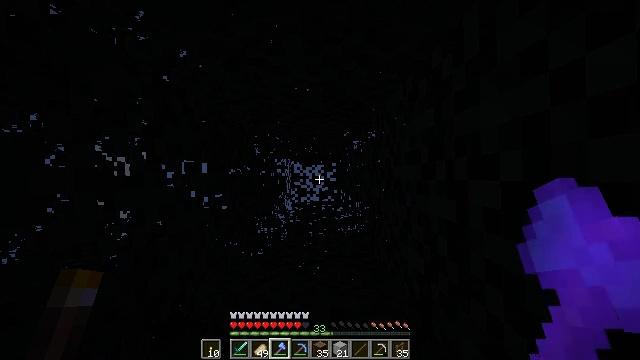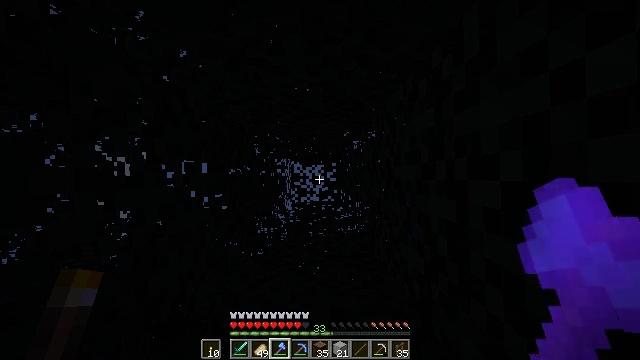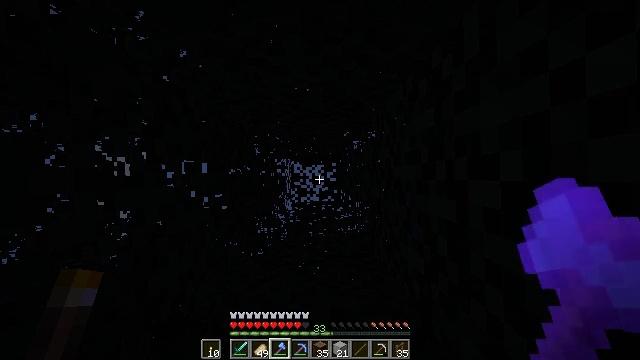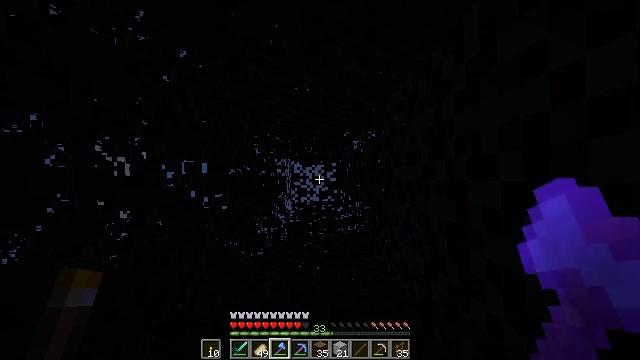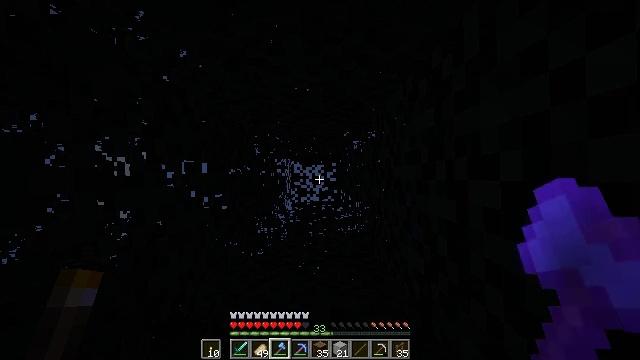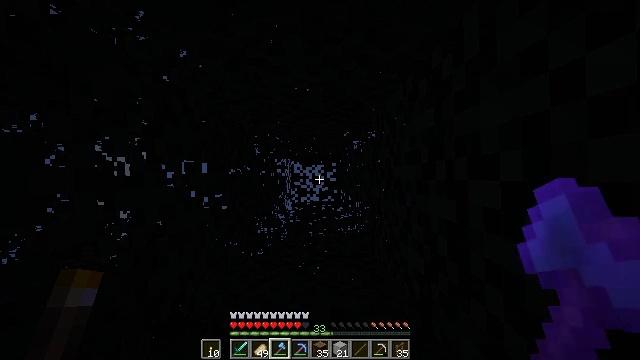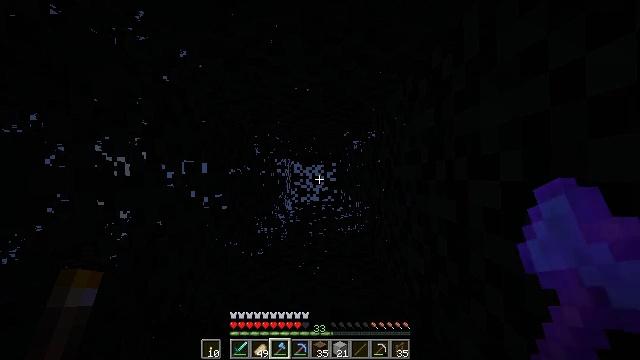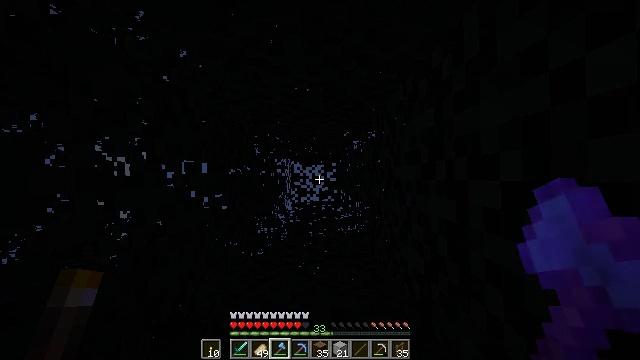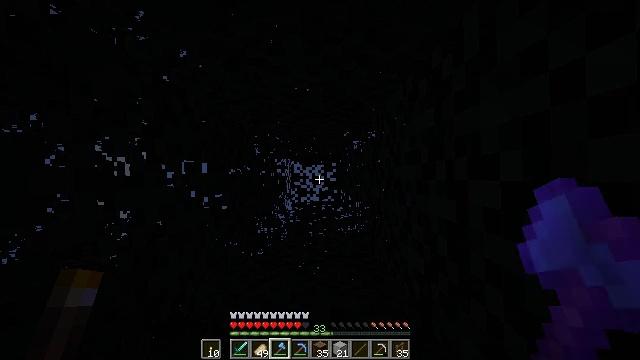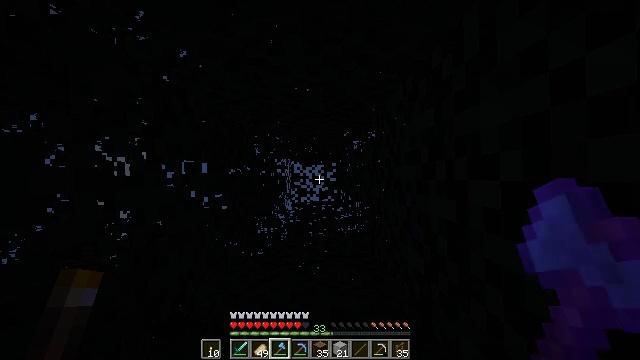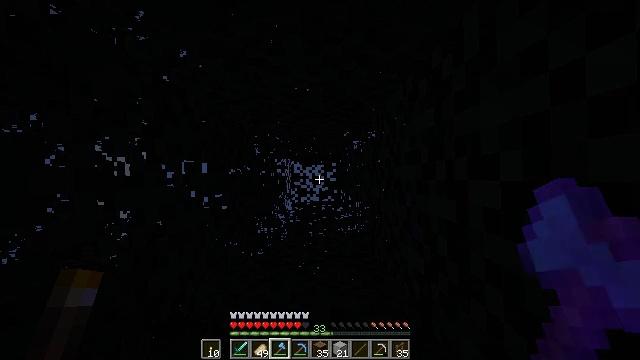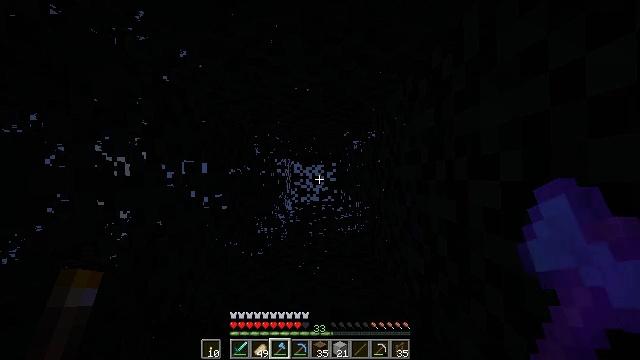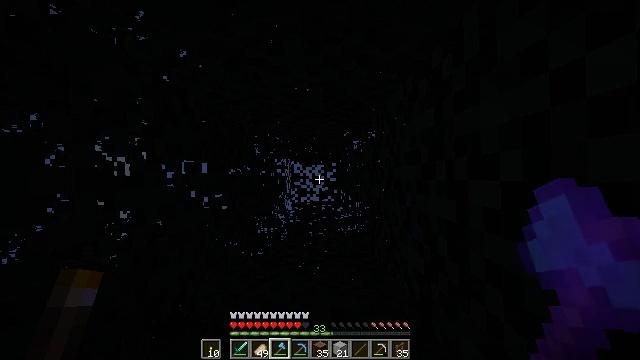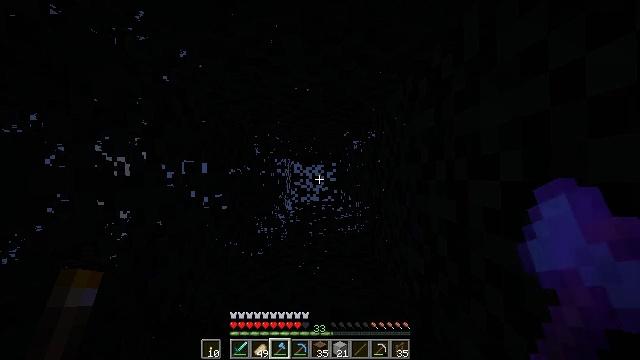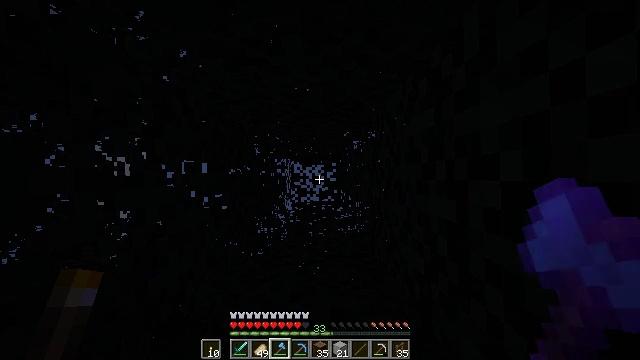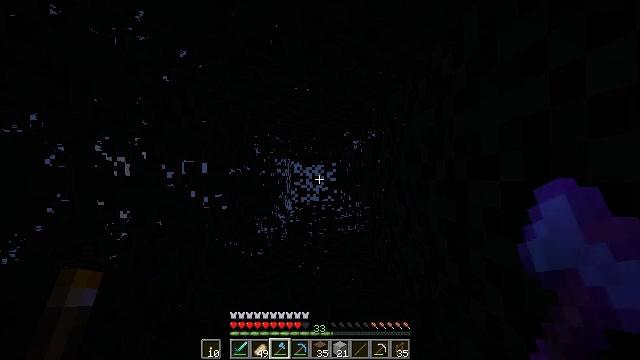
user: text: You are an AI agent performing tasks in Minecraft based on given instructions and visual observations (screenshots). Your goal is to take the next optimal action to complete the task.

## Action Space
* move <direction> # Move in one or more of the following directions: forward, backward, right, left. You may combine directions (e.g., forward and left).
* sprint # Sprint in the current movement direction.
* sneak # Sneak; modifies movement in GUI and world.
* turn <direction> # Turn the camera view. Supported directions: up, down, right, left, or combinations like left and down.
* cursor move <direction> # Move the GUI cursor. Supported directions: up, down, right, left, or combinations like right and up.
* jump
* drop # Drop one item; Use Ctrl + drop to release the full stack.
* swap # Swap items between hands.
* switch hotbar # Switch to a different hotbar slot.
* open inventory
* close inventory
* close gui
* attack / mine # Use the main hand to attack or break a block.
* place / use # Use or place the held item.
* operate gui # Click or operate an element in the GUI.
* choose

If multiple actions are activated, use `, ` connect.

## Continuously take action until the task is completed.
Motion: motion action
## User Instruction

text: Mine the brown bed to pick it up.
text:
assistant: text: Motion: no_op
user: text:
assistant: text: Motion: no_op
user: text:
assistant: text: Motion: no_op
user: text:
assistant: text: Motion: no_op
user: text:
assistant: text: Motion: no_op
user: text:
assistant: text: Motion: no_op
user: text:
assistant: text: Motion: no_op
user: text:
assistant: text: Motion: no_op
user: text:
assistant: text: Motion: no_op
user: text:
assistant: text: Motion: no_op
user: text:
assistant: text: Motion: no_op
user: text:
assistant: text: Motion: no_op
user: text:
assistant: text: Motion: no_op
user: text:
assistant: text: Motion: no_op
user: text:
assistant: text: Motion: no_op
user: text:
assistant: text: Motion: no_op
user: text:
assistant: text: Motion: no_op
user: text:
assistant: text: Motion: no_op
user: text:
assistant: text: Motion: no_op
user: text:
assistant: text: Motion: no_op
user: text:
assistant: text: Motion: no_op
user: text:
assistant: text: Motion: no_op
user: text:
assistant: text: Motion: no_op
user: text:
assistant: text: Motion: no_op
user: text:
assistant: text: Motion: no_op
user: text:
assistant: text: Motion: no_op
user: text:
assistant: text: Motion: no_op
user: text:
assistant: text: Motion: no_op
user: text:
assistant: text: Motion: no_op
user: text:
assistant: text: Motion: no_op